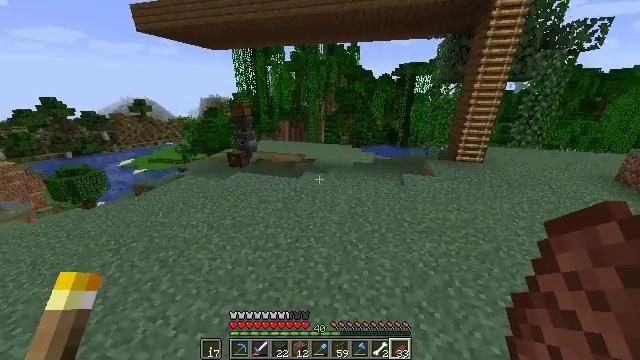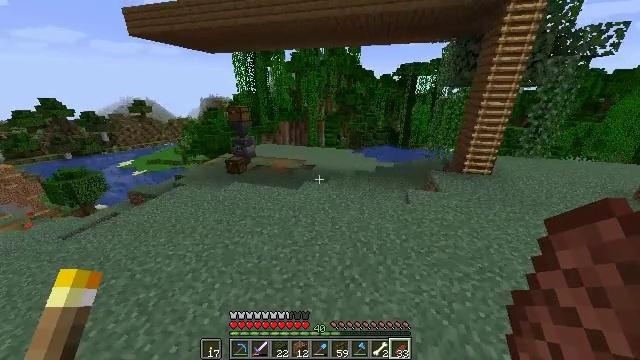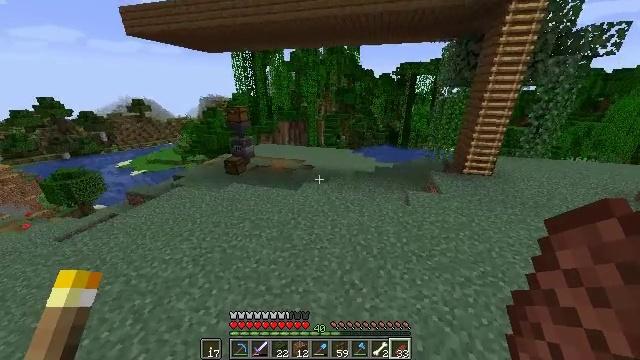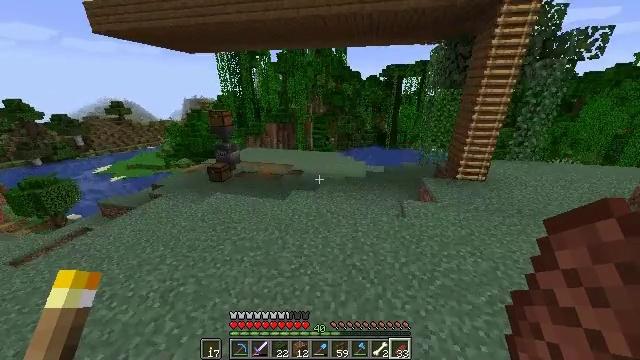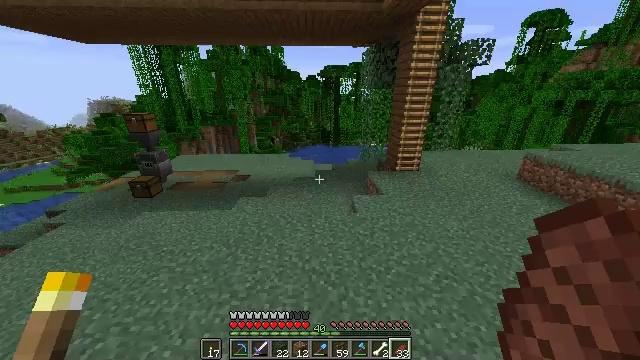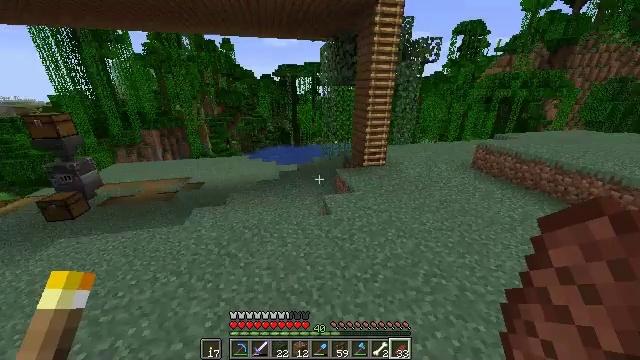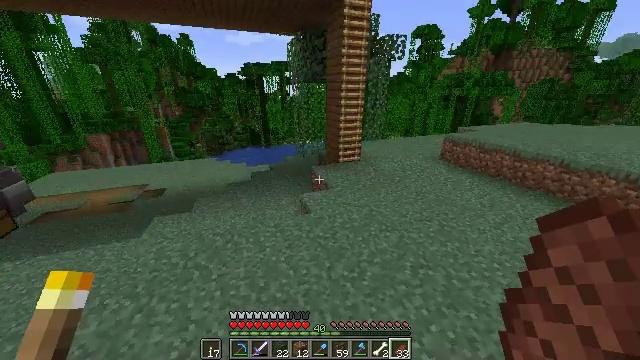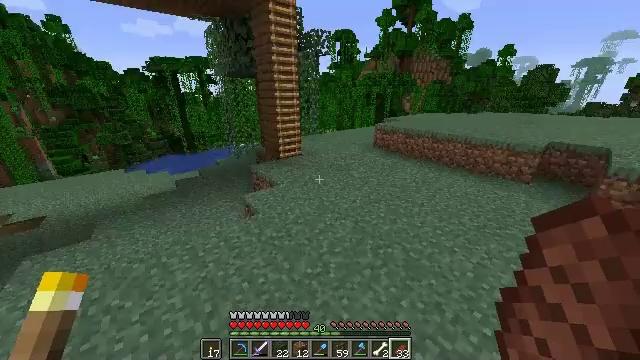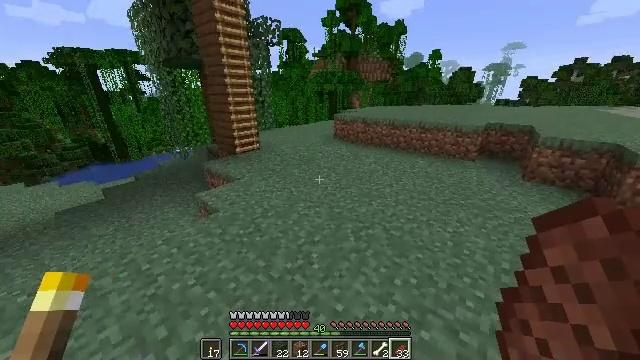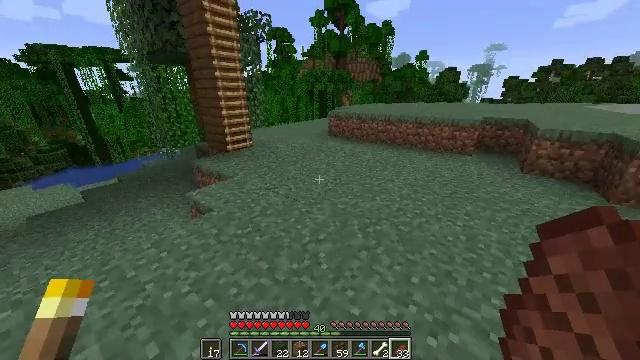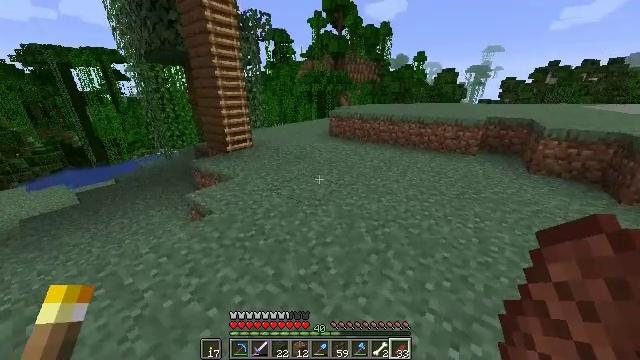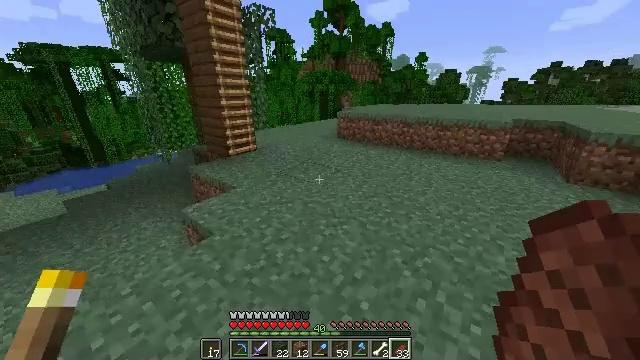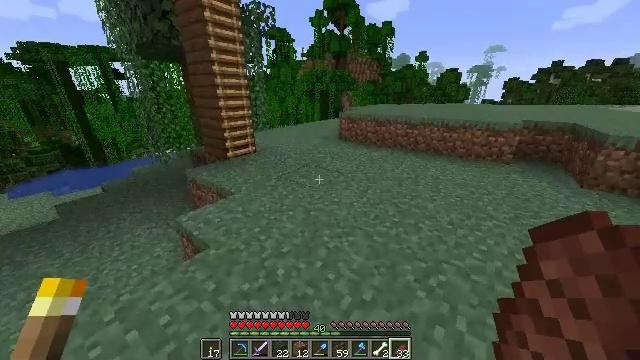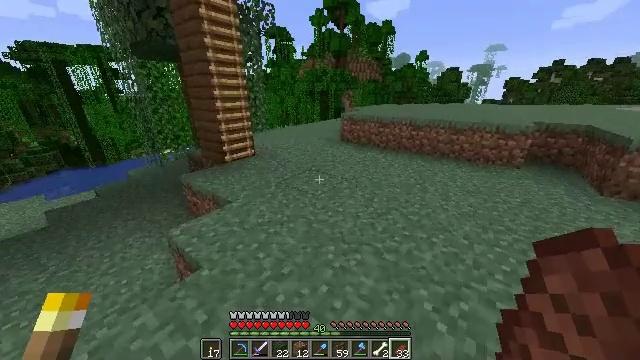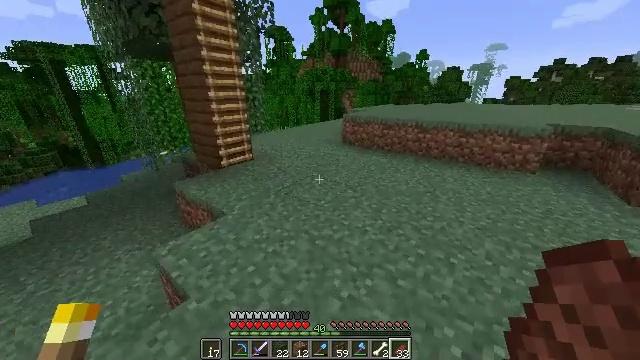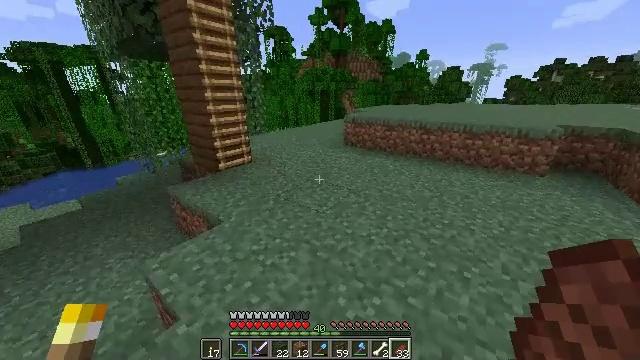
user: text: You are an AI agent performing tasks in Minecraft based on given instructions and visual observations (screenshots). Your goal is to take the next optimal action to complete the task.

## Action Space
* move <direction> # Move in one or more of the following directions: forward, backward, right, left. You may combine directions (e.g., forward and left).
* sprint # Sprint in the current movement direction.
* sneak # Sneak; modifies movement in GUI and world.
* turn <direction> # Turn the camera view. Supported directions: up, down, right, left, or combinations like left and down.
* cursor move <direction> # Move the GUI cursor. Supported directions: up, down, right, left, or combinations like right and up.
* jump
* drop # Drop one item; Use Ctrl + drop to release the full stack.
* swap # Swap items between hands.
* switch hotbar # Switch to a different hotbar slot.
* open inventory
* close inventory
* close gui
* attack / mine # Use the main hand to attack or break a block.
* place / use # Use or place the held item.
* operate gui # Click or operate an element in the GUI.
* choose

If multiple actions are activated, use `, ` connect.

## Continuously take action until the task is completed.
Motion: motion action
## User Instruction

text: Open your inventory and craft spruce planks with spruce logs.
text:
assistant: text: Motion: move forward, jump
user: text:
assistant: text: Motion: move forward, jump
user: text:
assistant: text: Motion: move forward, turn right, jump
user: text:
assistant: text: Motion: move forward, turn right
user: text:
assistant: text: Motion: move forward, turn right
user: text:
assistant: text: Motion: move forward, turn right
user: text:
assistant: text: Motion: move forward, turn right
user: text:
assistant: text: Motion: move forward, turn right
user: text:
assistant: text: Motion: move forward, turn right
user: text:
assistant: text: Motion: move forward, sprint
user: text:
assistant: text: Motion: move forward, sprint
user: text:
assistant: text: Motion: move forward, sprint
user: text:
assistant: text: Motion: move forward, sprint
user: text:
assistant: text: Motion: move forward
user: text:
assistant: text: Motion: move forward, sprint
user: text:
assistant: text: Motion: move forward, sprint
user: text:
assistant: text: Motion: move forward, sprint
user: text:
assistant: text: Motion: move forward
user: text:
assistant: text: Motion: move forward
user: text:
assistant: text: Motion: move forward, sprint, turn left
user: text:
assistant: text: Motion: move forward, sprint, turn left and up
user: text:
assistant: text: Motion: move forward, sprint, turn left
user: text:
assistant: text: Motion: move forward, sprint, turn left
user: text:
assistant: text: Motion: move forward, turn left and up
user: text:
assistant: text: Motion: move forward, turn left and up
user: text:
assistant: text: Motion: move forward, turn left and up
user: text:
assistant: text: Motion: move forward, turn left and up
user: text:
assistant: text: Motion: move forward, turn right and up
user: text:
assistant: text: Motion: turn right
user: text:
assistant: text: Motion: no_op